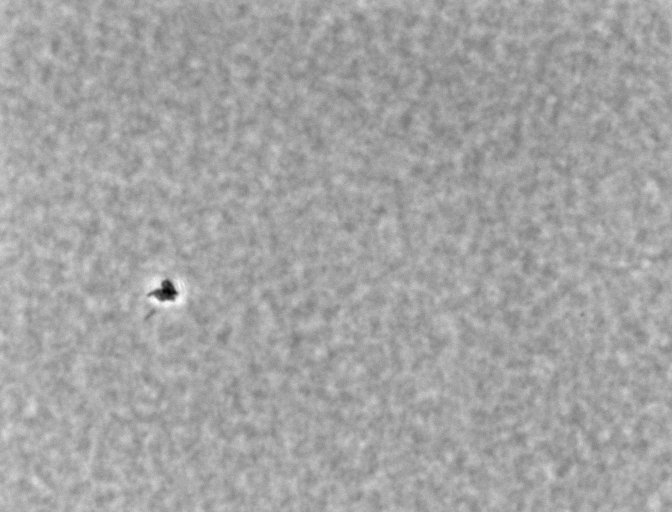
Listeria innocua